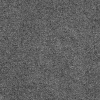
Atmospheric dust classification: dusty